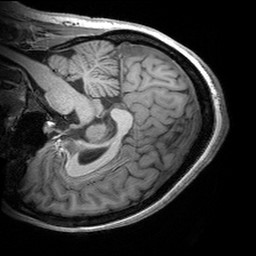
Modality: T1w
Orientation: sagittal
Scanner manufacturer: siemens
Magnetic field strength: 3 T
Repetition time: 2.53 s
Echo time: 0.00299 s